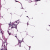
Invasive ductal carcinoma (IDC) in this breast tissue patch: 0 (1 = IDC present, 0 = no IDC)